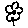
Label: flower